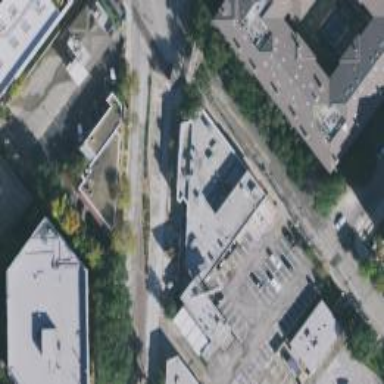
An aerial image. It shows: Secondary road with separate sidewalk.